Interaction volume radius: 5 \u00c5
Interaction volume height: 25 \u00c5
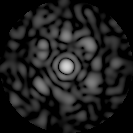
Disorder parameter: 0.7025